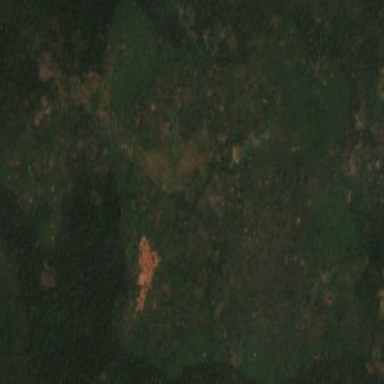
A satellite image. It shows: Cocoa farm.